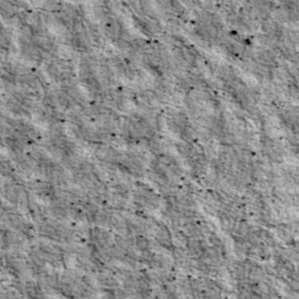
Label: non_frost